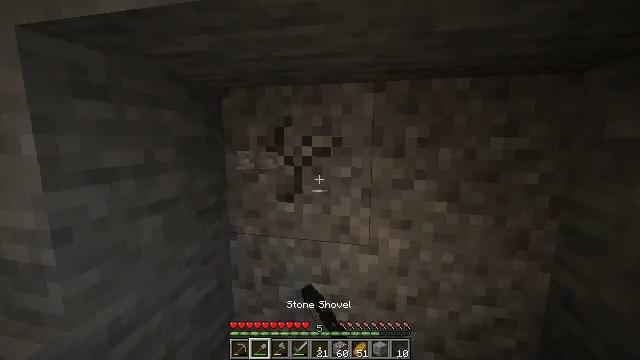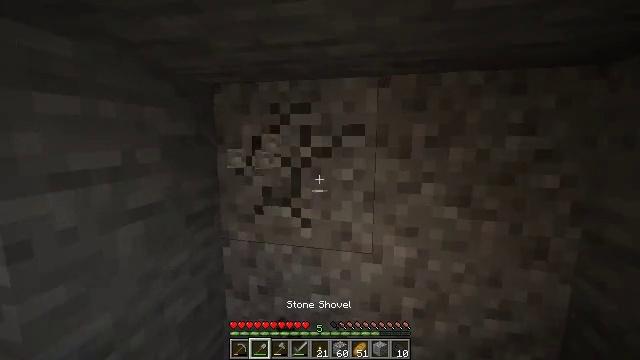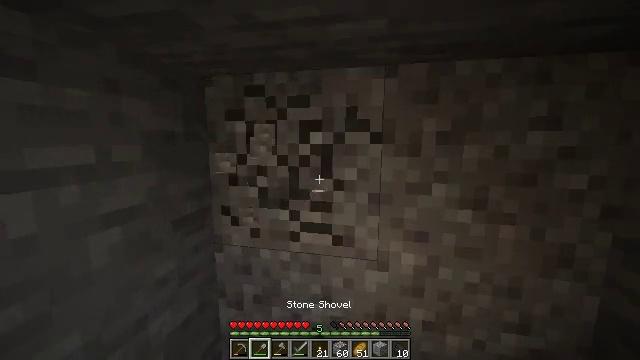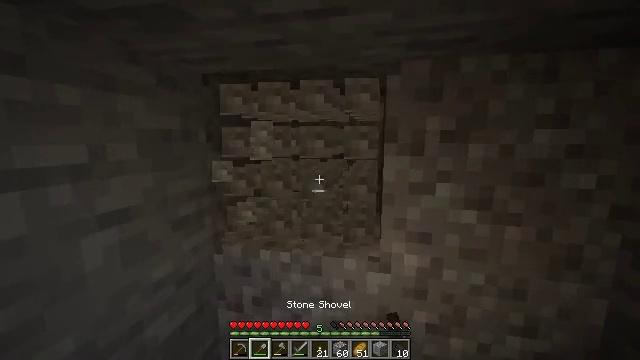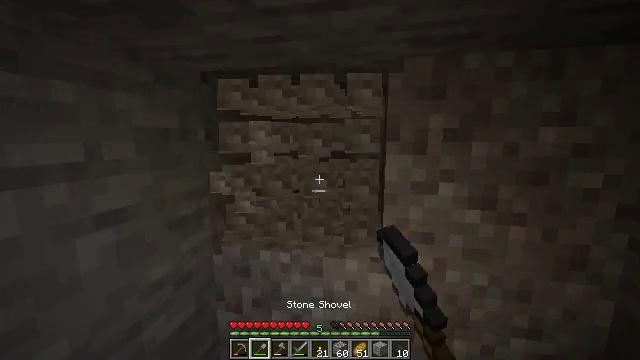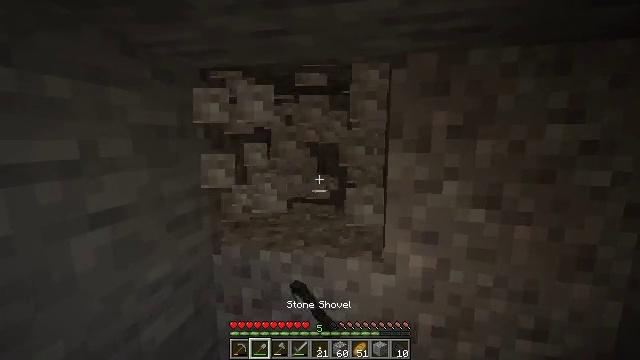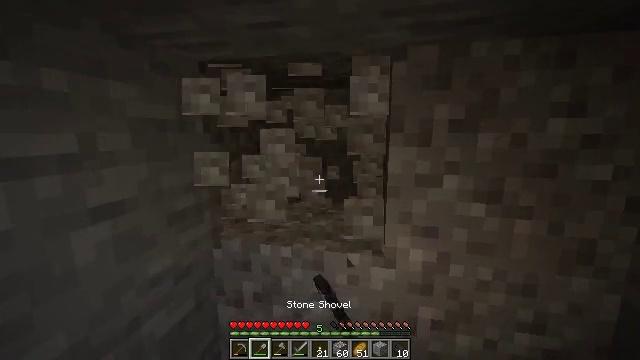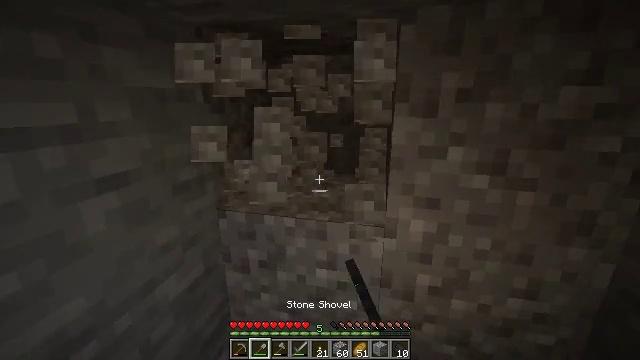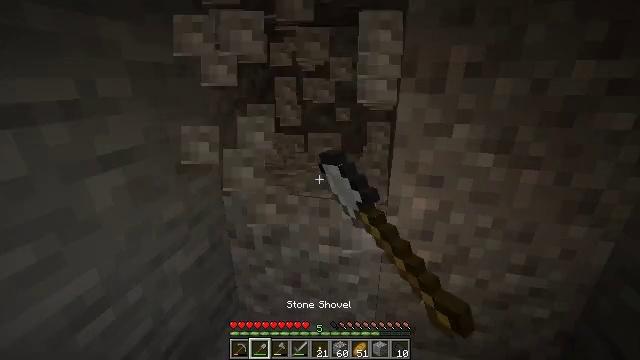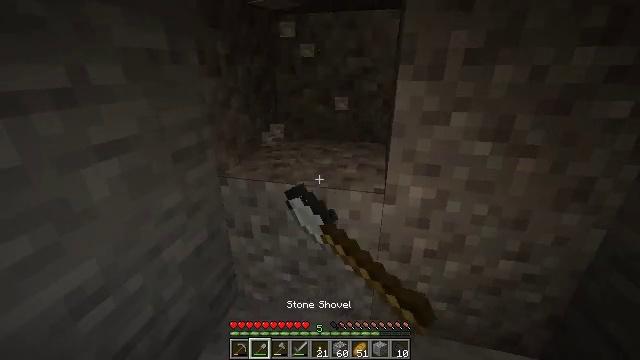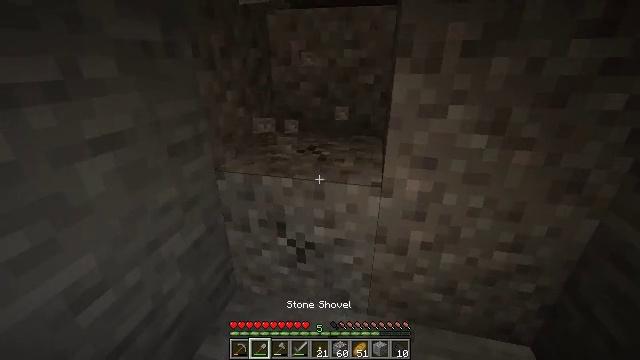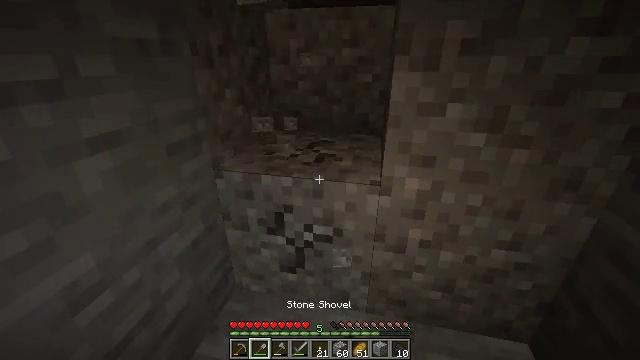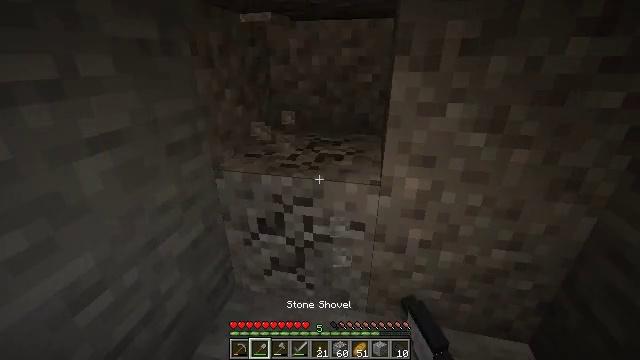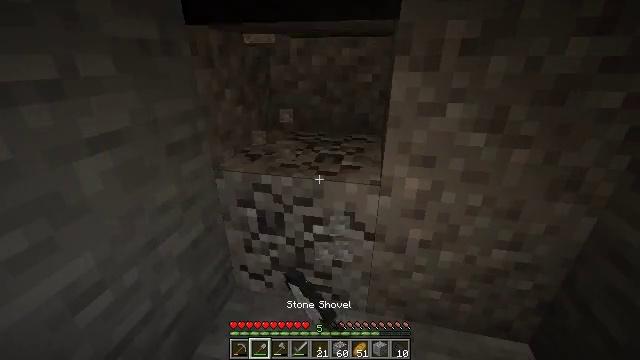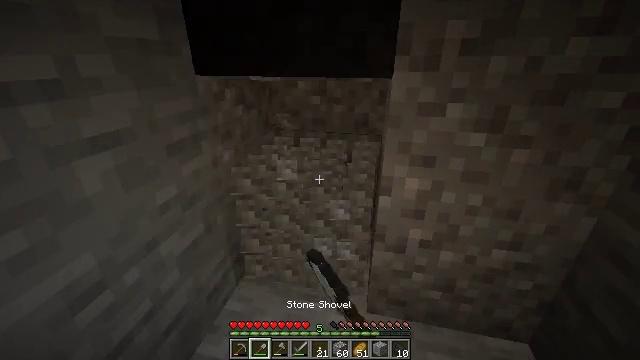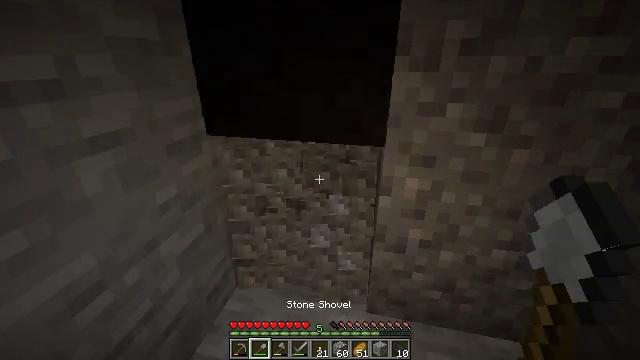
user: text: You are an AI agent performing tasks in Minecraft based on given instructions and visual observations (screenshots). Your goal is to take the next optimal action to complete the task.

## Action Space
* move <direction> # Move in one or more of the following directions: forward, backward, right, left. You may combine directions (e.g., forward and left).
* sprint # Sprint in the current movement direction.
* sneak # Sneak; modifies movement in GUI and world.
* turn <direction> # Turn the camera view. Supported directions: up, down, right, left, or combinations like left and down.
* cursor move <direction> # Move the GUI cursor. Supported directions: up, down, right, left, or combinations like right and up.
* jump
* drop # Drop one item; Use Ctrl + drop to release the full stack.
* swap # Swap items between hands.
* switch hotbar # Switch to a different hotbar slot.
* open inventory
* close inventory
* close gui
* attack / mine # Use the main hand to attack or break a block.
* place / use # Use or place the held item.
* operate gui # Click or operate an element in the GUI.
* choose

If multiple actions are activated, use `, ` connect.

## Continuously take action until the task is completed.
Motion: motion action
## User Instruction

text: Break the gravel block.
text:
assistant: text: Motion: attack / mine
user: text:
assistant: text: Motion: attack / mine
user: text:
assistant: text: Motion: attack / mine
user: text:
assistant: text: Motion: attack / mine
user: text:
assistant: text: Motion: attack / mine
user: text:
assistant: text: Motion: turn down, attack / mine
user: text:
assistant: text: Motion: turn down, attack / mine
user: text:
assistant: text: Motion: turn down, attack / mine
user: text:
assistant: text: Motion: turn down, attack / mine
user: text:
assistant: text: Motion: turn down, attack / mine
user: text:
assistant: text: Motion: attack / mine
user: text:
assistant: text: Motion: attack / mine
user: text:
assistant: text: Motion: attack / mine
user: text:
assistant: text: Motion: attack / mine
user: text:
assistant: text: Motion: attack / mine
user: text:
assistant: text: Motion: attack / mine
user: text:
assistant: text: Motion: attack / mine
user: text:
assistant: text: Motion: turn right, attack / mine
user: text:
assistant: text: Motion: turn right, attack / mine
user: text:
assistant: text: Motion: turn right, attack / mine
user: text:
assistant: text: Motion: turn right, attack / mine
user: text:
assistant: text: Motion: turn right and up, attack / mine
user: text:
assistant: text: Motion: turn right and up, attack / mine
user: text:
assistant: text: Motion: turn up, attack / mine
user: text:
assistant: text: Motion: attack / mine
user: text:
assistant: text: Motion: attack / mine
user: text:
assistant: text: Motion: attack / mine
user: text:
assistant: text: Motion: attack / mine
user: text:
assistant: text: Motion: attack / mine
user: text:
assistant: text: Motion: attack / mine